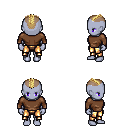
a pixel art fantasy rpg character, female body template, dark elf, purple skin, brown long-sleeve shirt, gold greaves, blonde short mohawk hairstyle, four views (front, back, left, right), 2x2 character sprite sheet, small pixel art, hard edges, no anti-aliasing